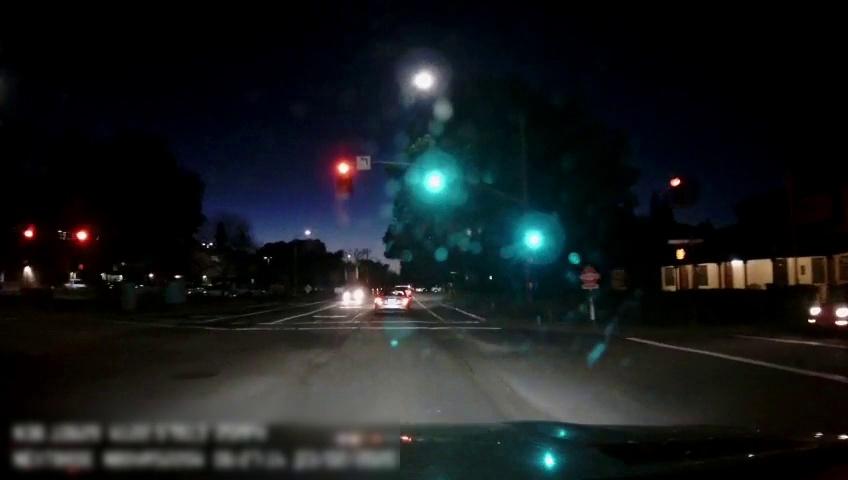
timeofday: Night
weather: Cloudy
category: Drivable Space
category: Vehicles | Car
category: Vehicles | SUV
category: Vehicles | Car
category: Vehicles | Car
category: Vehicles | SUV
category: Lanes | Current Lane
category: Lanes | Opposite Lane
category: Lanes | Opposite Lane
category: Lanes | Current Lane
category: Traffic | Lights
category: Traffic | Lights
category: Traffic | Lights
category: Traffic | Signs